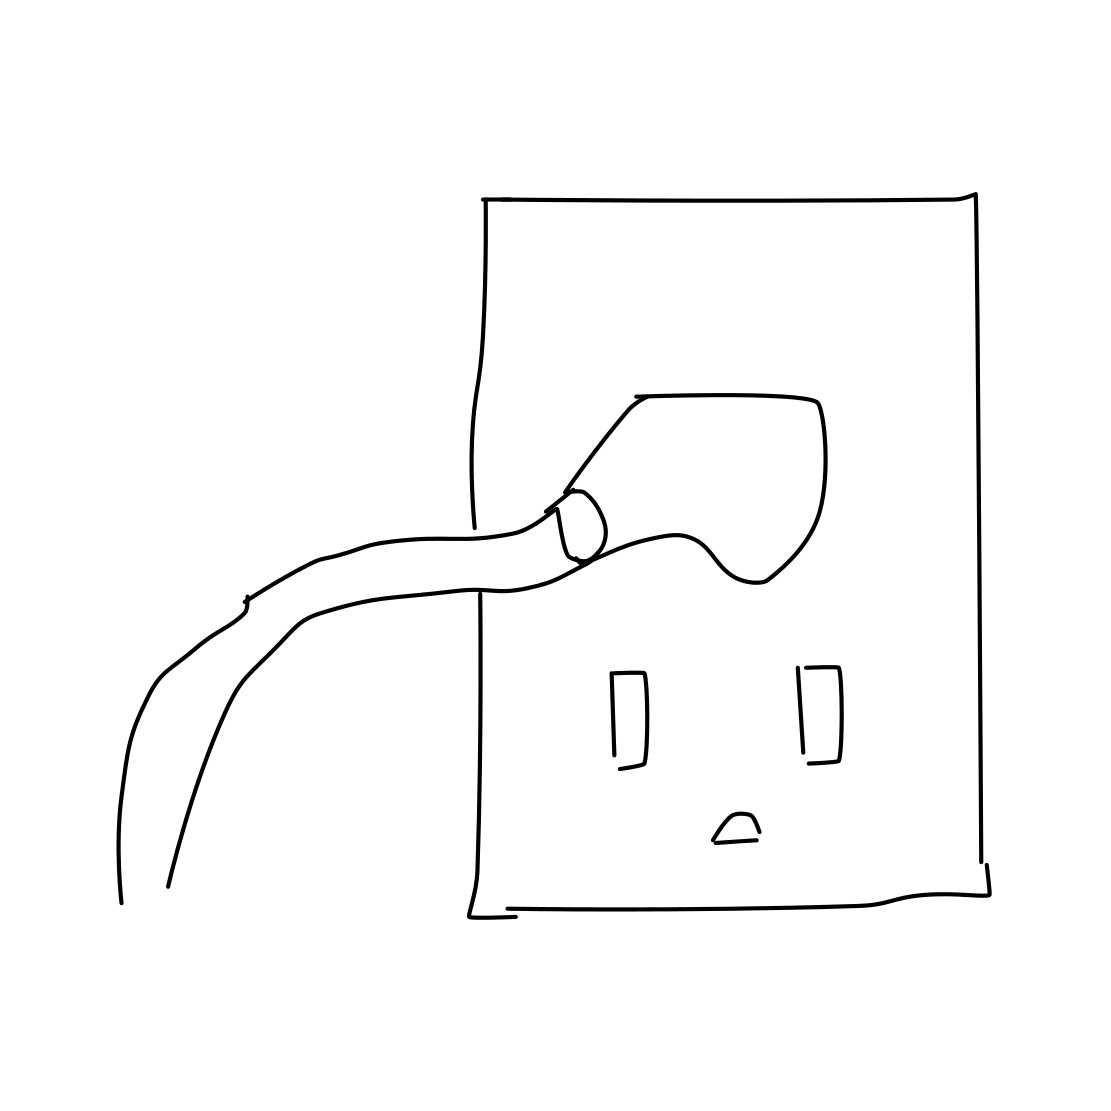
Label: power outlet